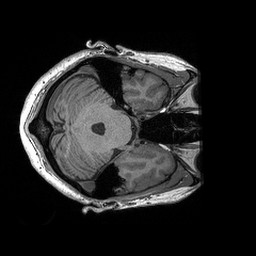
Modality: T1w
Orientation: axial
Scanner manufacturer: siemens
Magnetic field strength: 3 T
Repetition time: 2.3 s
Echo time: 0.00298 s